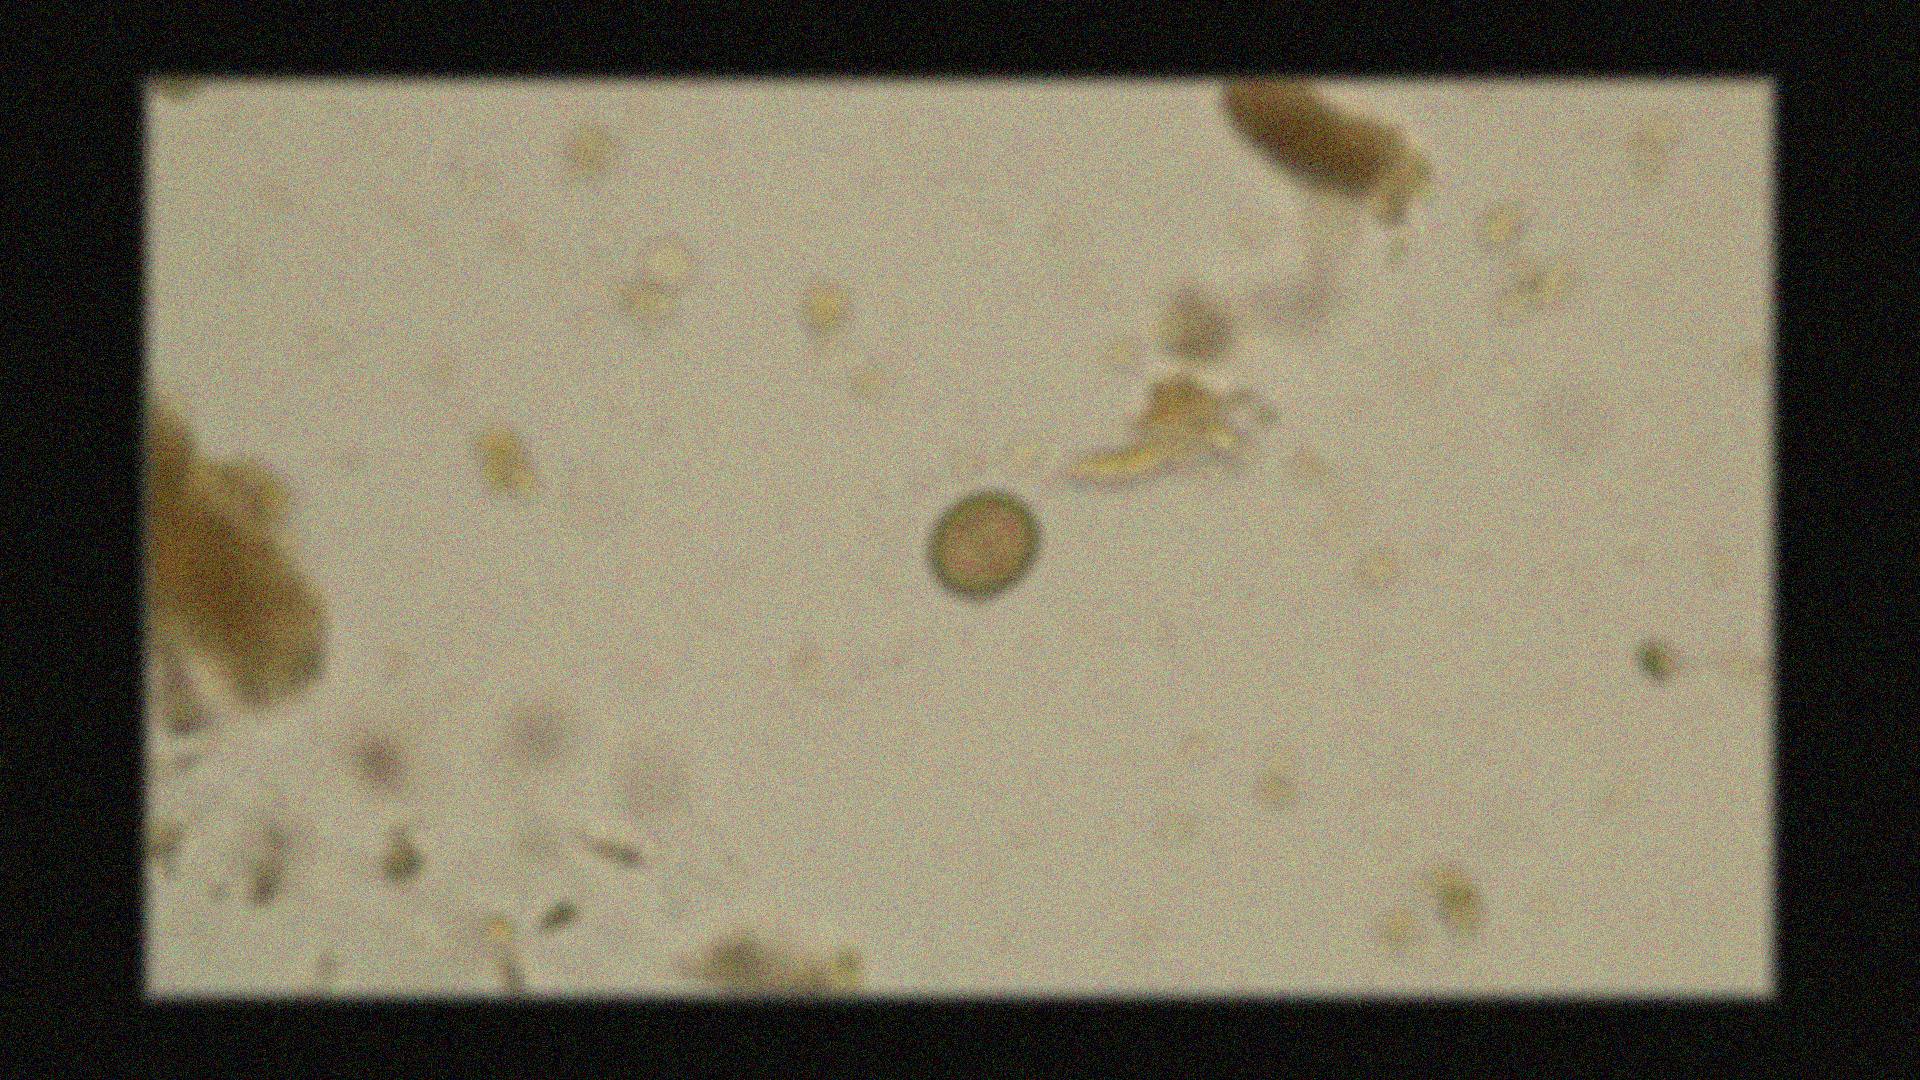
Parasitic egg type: Taenia spp. egg